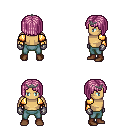
a pixel art fantasy rpg character, male body template, human, tanned skin, gold arm armor, teal pants, pink pageboy hairstyle, iron tiara, metal gloves, brown shoes, four views (front, back, left, right), 2x2 character sprite sheet, small pixel art, hard edges, no anti-aliasing